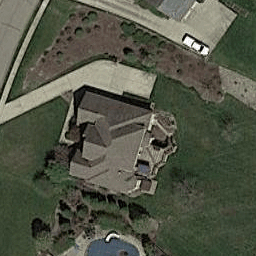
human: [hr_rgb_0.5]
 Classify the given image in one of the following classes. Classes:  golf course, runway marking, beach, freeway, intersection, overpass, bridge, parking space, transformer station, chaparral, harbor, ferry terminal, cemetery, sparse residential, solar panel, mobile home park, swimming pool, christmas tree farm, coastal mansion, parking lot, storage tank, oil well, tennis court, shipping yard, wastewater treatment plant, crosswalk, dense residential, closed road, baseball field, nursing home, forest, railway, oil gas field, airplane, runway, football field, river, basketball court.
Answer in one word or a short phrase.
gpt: sparse residential